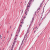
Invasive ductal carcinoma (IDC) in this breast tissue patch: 0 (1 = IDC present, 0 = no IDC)